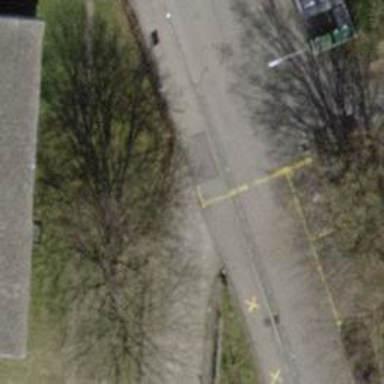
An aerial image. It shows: Unmarked crossing with traffic calming table on the road.